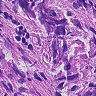
Metastatic tissue present: yes